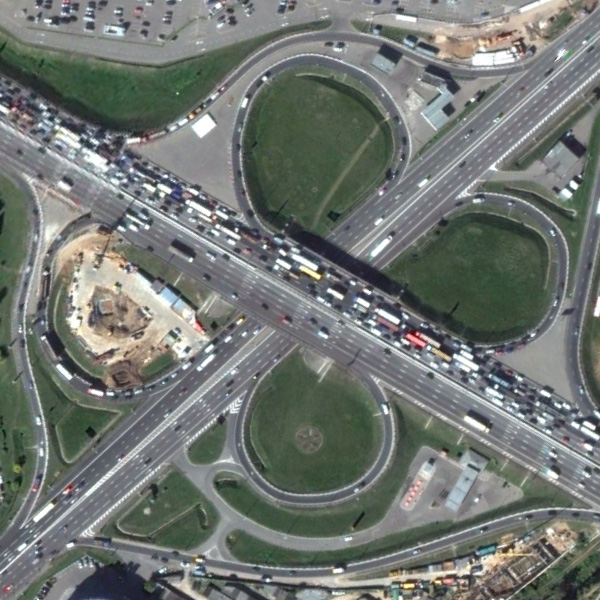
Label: Viaduct